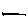
Label: line